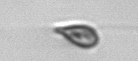
Label: Cryptophyta